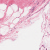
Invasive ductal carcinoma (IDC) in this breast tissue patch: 0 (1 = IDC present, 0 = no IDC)